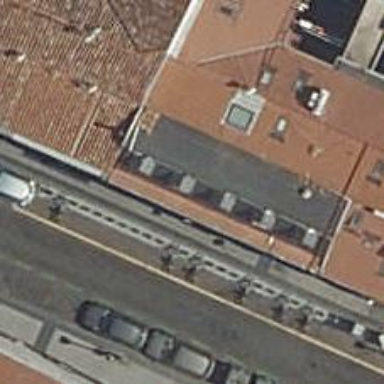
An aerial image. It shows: Restaurant.